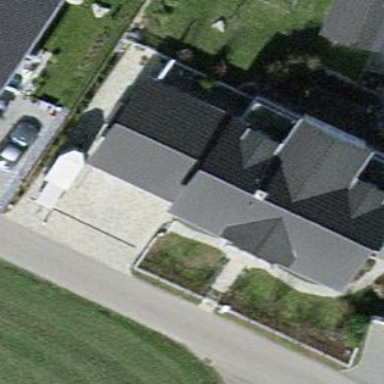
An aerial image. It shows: Garage.